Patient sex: M
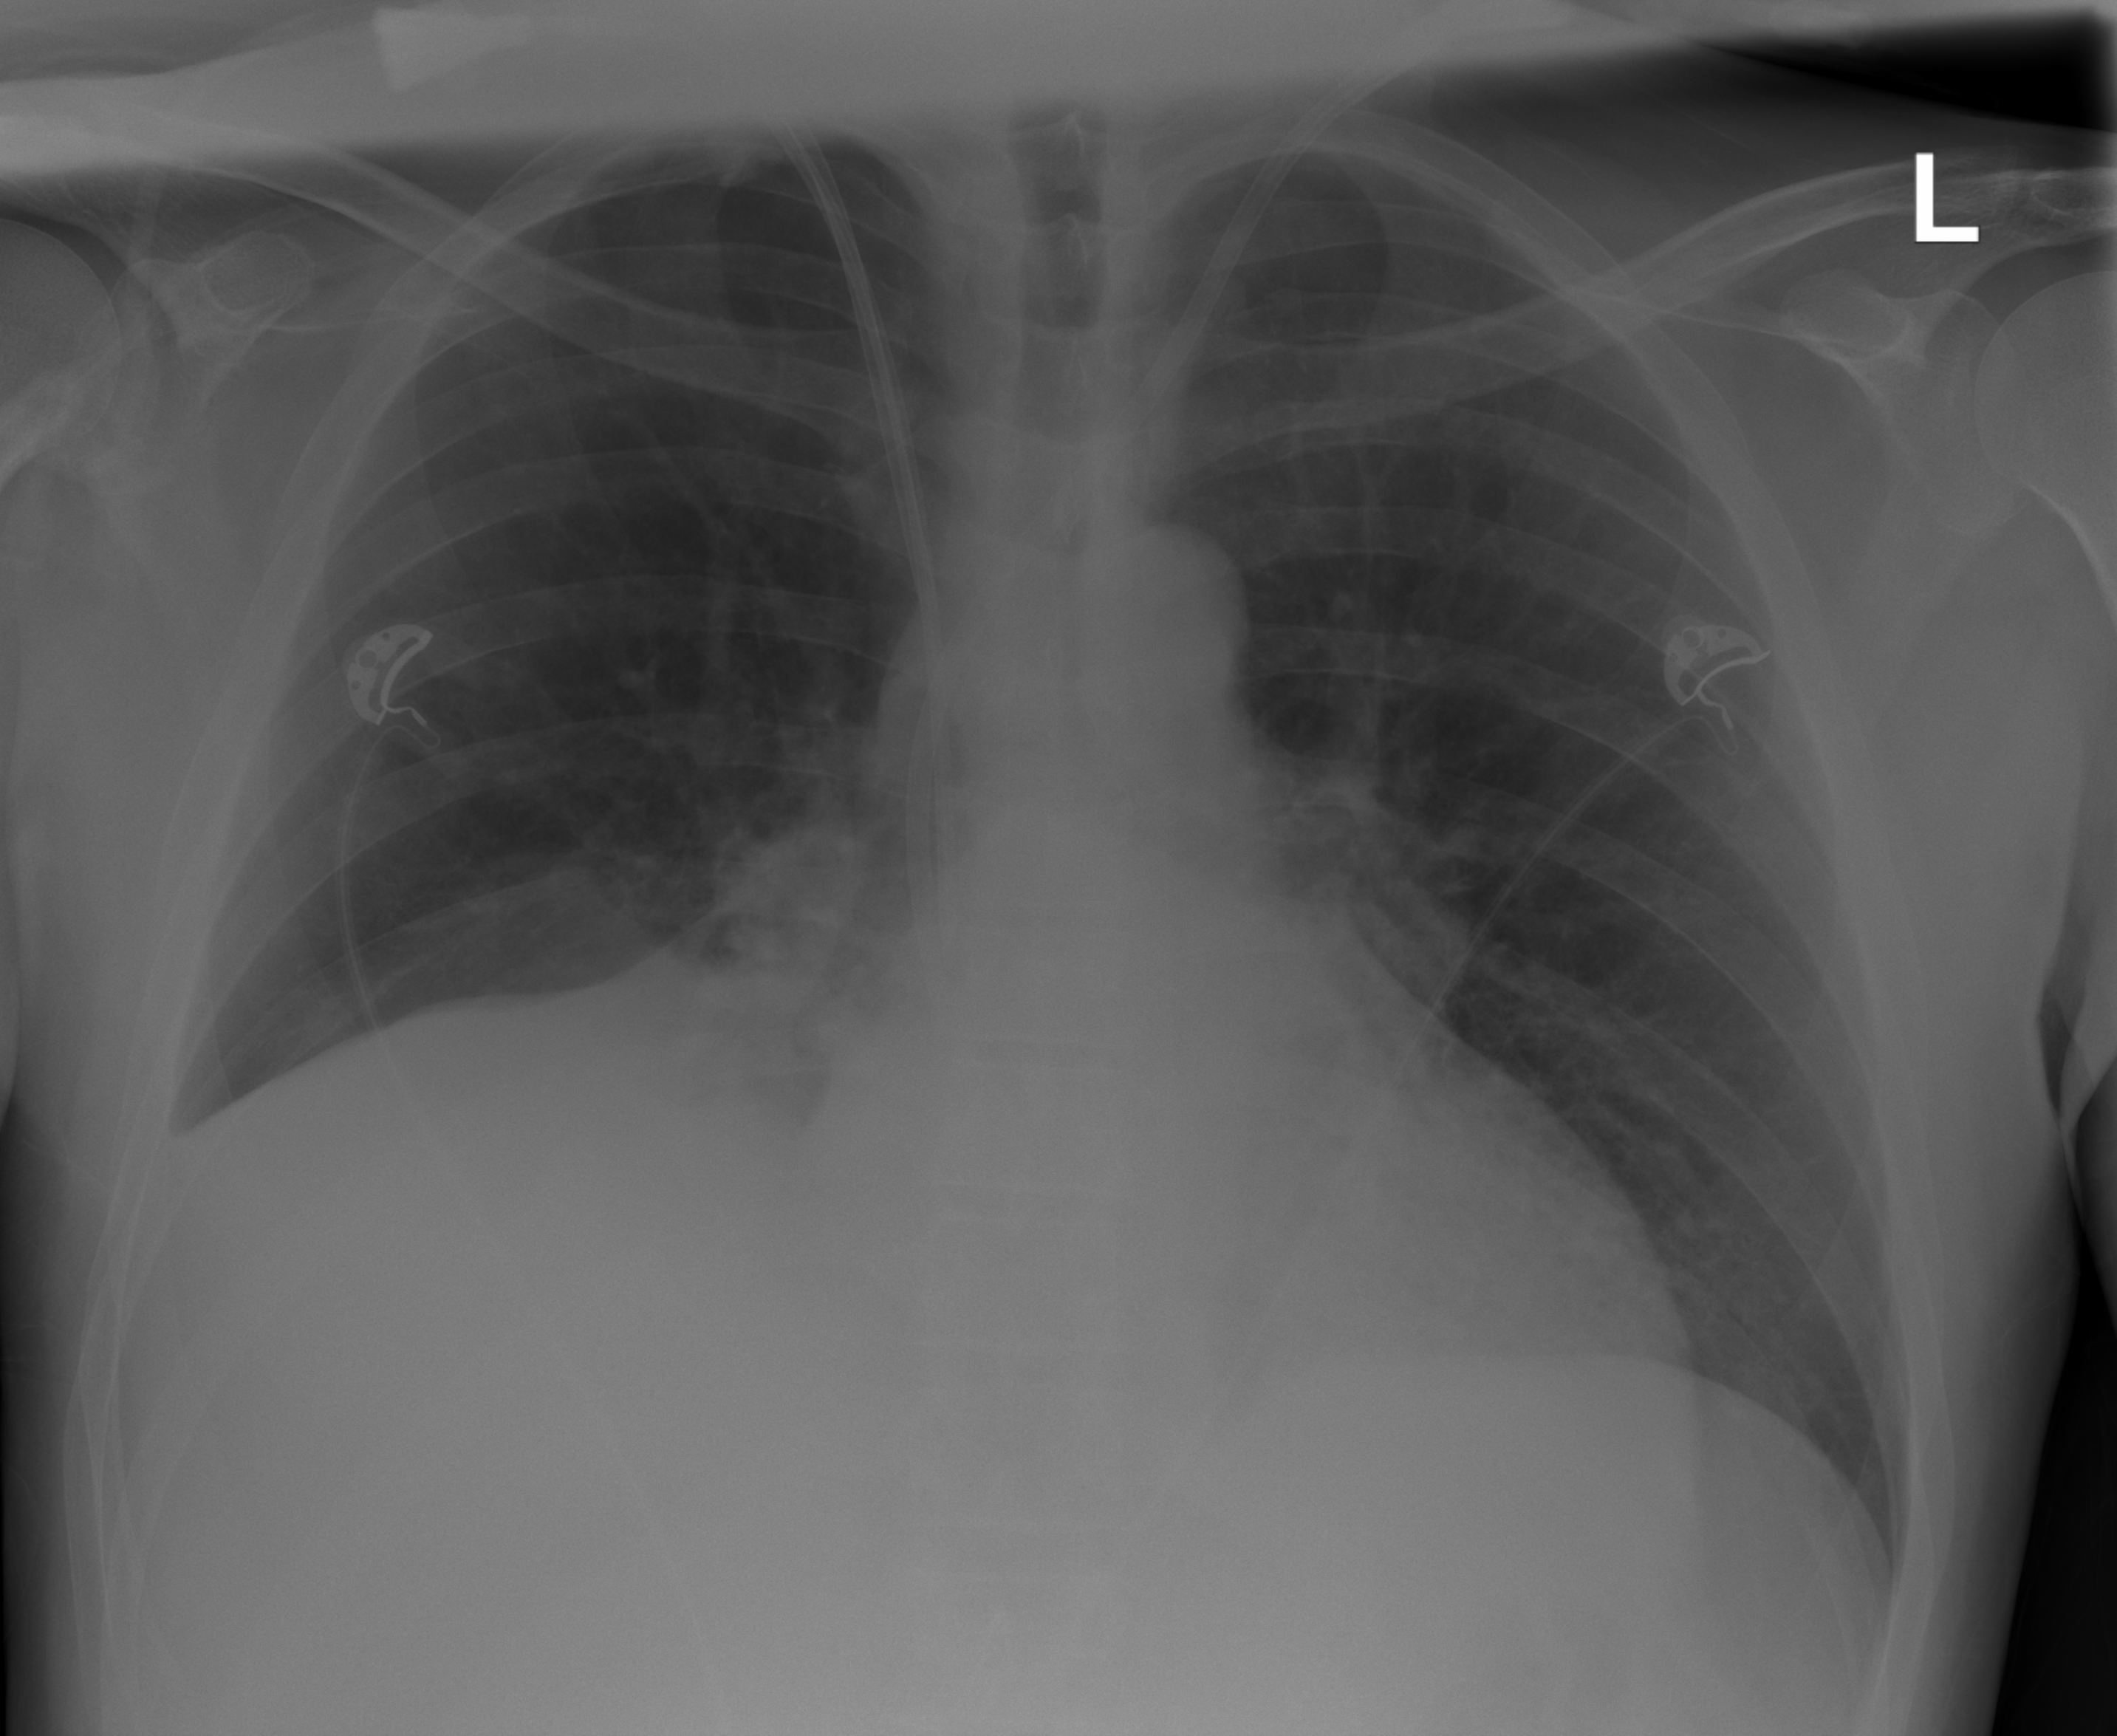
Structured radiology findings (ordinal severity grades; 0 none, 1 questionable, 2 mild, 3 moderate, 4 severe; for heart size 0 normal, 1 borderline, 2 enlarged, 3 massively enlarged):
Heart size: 2
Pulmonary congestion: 0
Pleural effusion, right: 0
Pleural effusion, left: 0
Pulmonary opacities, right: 0
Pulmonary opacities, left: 0
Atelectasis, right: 2
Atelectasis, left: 0